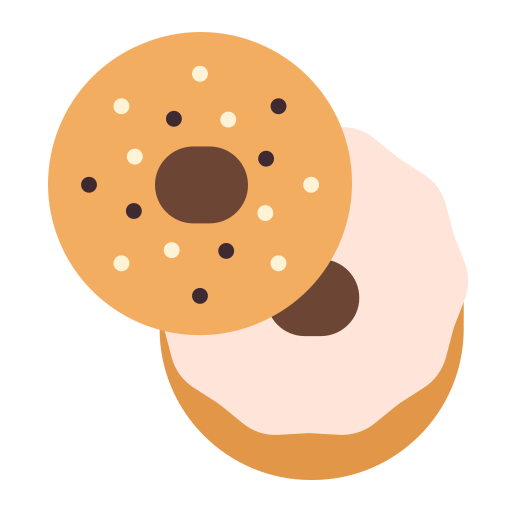
bagel flat